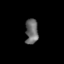
Tissue: skin
Cell type: Epithelial cells
Senescence score: 0.1944
Nuclear area (px): 316
Mean DAPI intensity: 106.509